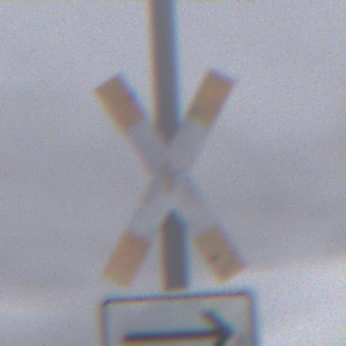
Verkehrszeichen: Andreaskreuz
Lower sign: RichtungsangabeDurchPfeile4
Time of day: Midday
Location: Outdoor (Nature)
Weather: Overcast
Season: NotSpecified
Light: Natural